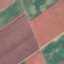
Land use / land cover class: AnnualCrop